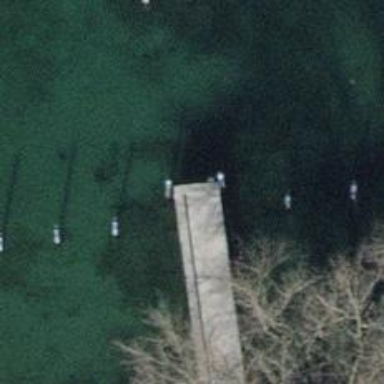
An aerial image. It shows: Man-made pier.